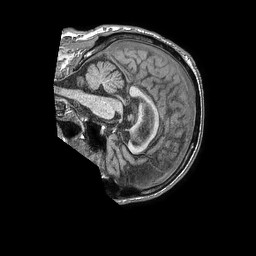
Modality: T1w
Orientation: sagittal
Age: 76
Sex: male
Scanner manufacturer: philips
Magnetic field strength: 1.5 T
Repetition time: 0.007675 s
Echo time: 0.003494 s